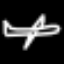
Label: airplane